Aerial crown-view tile of a tropical tree (Barro Colorado Island, Panama), acquired 20240716:
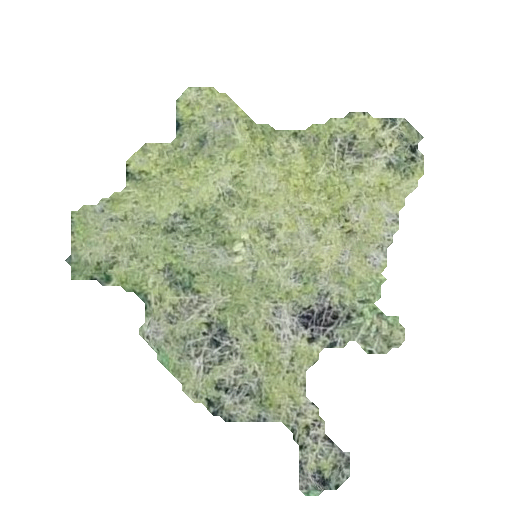
Species: Tabebuia rosea
GBIF accepted scientific name: Tabebuia rosea
Crown area: 121.915 m²